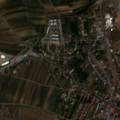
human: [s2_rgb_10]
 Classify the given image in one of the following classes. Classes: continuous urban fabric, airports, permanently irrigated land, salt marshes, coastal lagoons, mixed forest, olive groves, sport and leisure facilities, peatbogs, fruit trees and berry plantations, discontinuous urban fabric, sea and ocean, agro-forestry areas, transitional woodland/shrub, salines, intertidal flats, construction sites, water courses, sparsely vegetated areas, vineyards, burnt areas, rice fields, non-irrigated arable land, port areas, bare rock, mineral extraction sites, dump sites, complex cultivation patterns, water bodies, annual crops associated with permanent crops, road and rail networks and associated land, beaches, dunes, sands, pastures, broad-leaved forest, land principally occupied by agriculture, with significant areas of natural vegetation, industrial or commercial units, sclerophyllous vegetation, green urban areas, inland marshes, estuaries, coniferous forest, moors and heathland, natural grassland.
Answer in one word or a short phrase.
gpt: discontinuous urban fabric, vineyards, land principally occupied by agriculture, with significant areas of natural vegetation